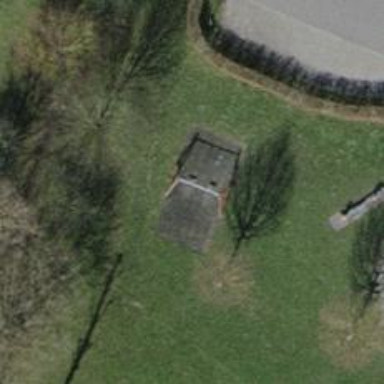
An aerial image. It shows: Playground with swings.